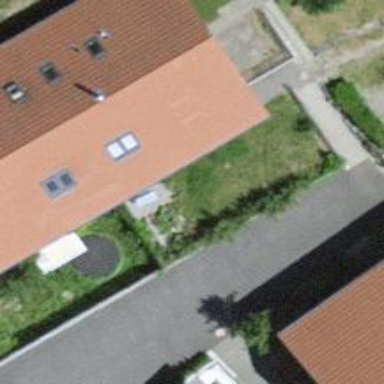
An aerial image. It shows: Simple house.